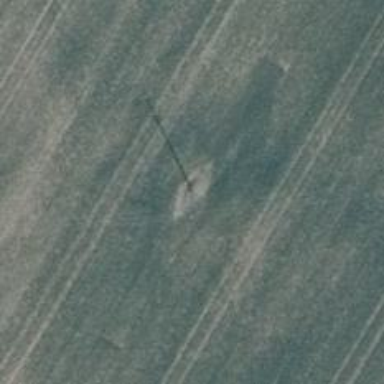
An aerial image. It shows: Power pole.